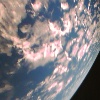
Label: cloud